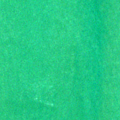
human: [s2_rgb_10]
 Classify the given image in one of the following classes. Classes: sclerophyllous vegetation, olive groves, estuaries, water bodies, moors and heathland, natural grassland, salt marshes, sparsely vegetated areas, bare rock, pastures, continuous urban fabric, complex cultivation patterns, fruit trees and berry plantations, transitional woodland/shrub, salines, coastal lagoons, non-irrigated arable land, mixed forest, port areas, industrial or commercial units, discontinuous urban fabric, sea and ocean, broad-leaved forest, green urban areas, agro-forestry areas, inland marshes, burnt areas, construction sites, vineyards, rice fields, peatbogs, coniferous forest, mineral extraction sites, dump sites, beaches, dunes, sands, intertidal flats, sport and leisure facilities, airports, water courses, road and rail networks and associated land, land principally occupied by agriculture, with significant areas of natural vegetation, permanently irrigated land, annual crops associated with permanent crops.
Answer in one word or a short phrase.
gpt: sea and ocean